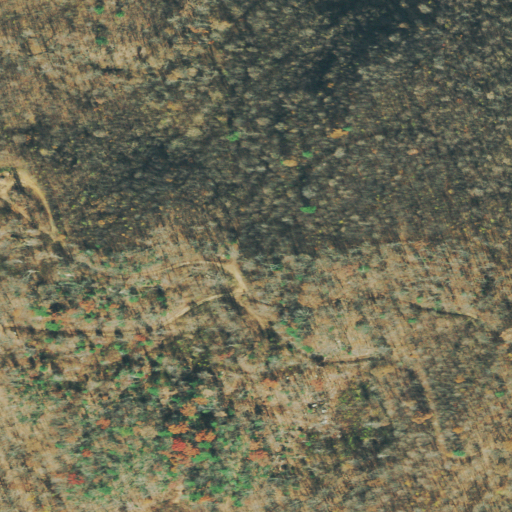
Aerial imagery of gap in Tennessee named Hamby Gap containing only deciduous forest